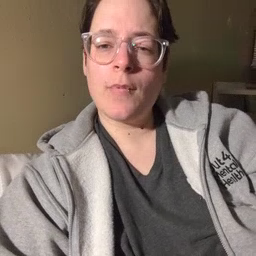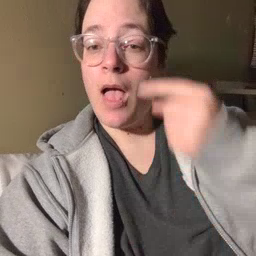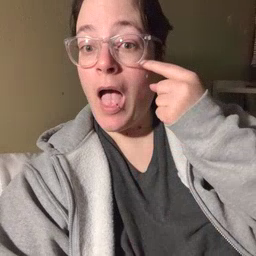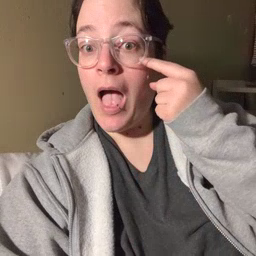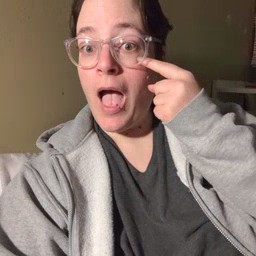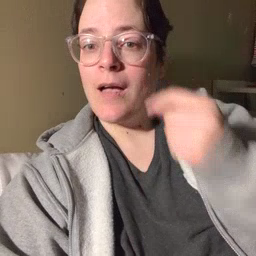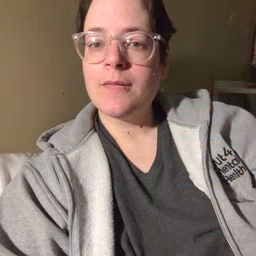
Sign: eye